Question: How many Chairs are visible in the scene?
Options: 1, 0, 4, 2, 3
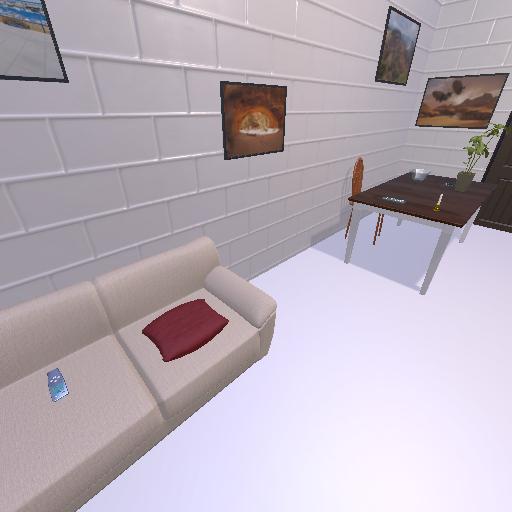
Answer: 1